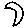
Label: moon